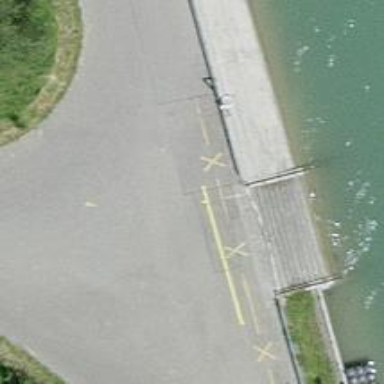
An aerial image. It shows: Slipway on leisure land.